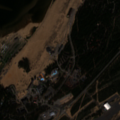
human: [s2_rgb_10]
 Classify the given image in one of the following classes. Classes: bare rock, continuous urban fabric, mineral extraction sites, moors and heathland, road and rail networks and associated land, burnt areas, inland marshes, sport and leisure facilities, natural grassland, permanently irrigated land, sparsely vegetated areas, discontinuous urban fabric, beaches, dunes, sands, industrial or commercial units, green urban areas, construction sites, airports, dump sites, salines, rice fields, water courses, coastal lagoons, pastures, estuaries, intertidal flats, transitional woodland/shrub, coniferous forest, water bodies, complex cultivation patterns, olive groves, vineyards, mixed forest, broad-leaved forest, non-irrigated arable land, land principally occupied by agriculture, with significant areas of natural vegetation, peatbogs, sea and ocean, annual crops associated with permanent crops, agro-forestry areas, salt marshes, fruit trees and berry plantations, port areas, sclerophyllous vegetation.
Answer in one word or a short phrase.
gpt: industrial or commercial units, airports, sport and leisure facilities, coniferous forest, transitional woodland/shrub, sea and ocean